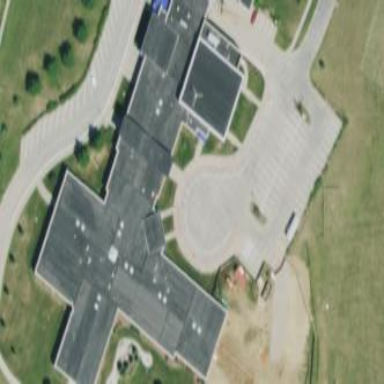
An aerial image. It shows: School.